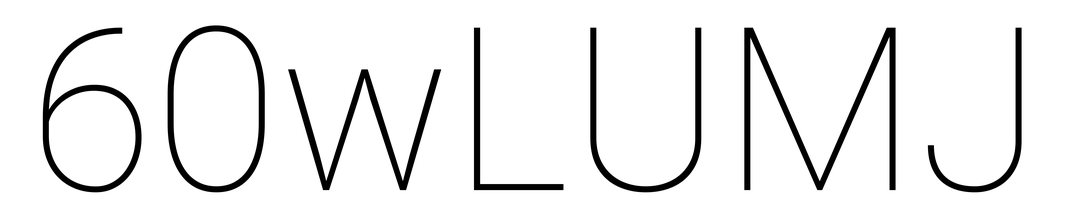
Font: Roboto_Thin